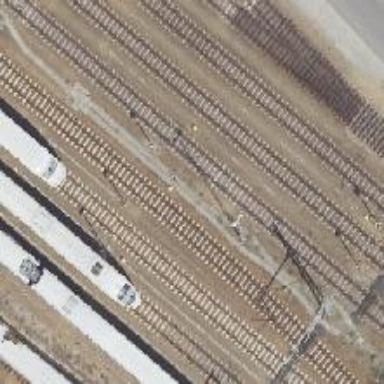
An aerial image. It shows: Railway track with electrified contact lines. This is siding track.